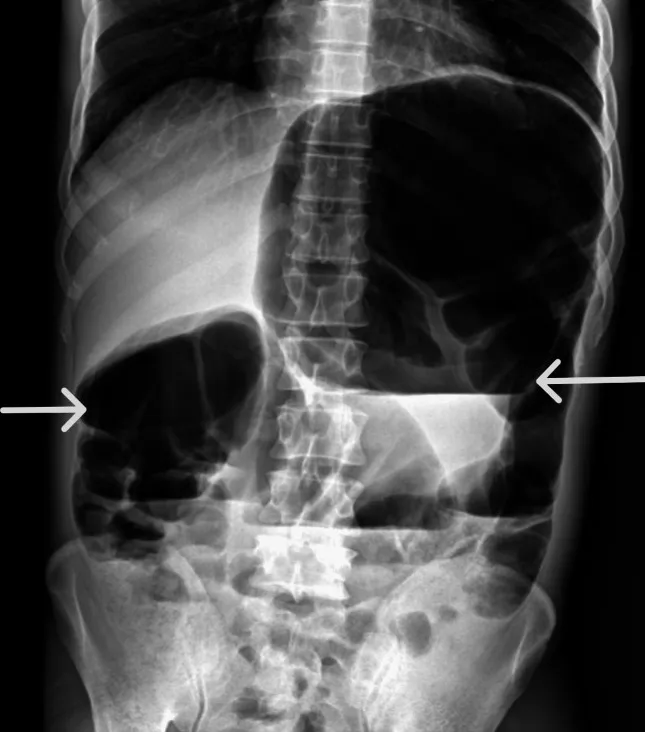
Distended large bowel loops (white arrows) depicting large bowel obstruction.
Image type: radiology (x_ray)